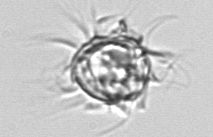
Label: Leegaardiella_ovalis